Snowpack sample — Buffalo Mountain, Silverthorne, Colorado, USA (2/22/26, 2:02 PM MST)
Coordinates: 39.622, -106.113
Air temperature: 33 °F
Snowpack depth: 63 cm
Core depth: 30 cm
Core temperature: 24.8 °F
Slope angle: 11°, slope face: 116°
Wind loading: low
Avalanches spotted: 0
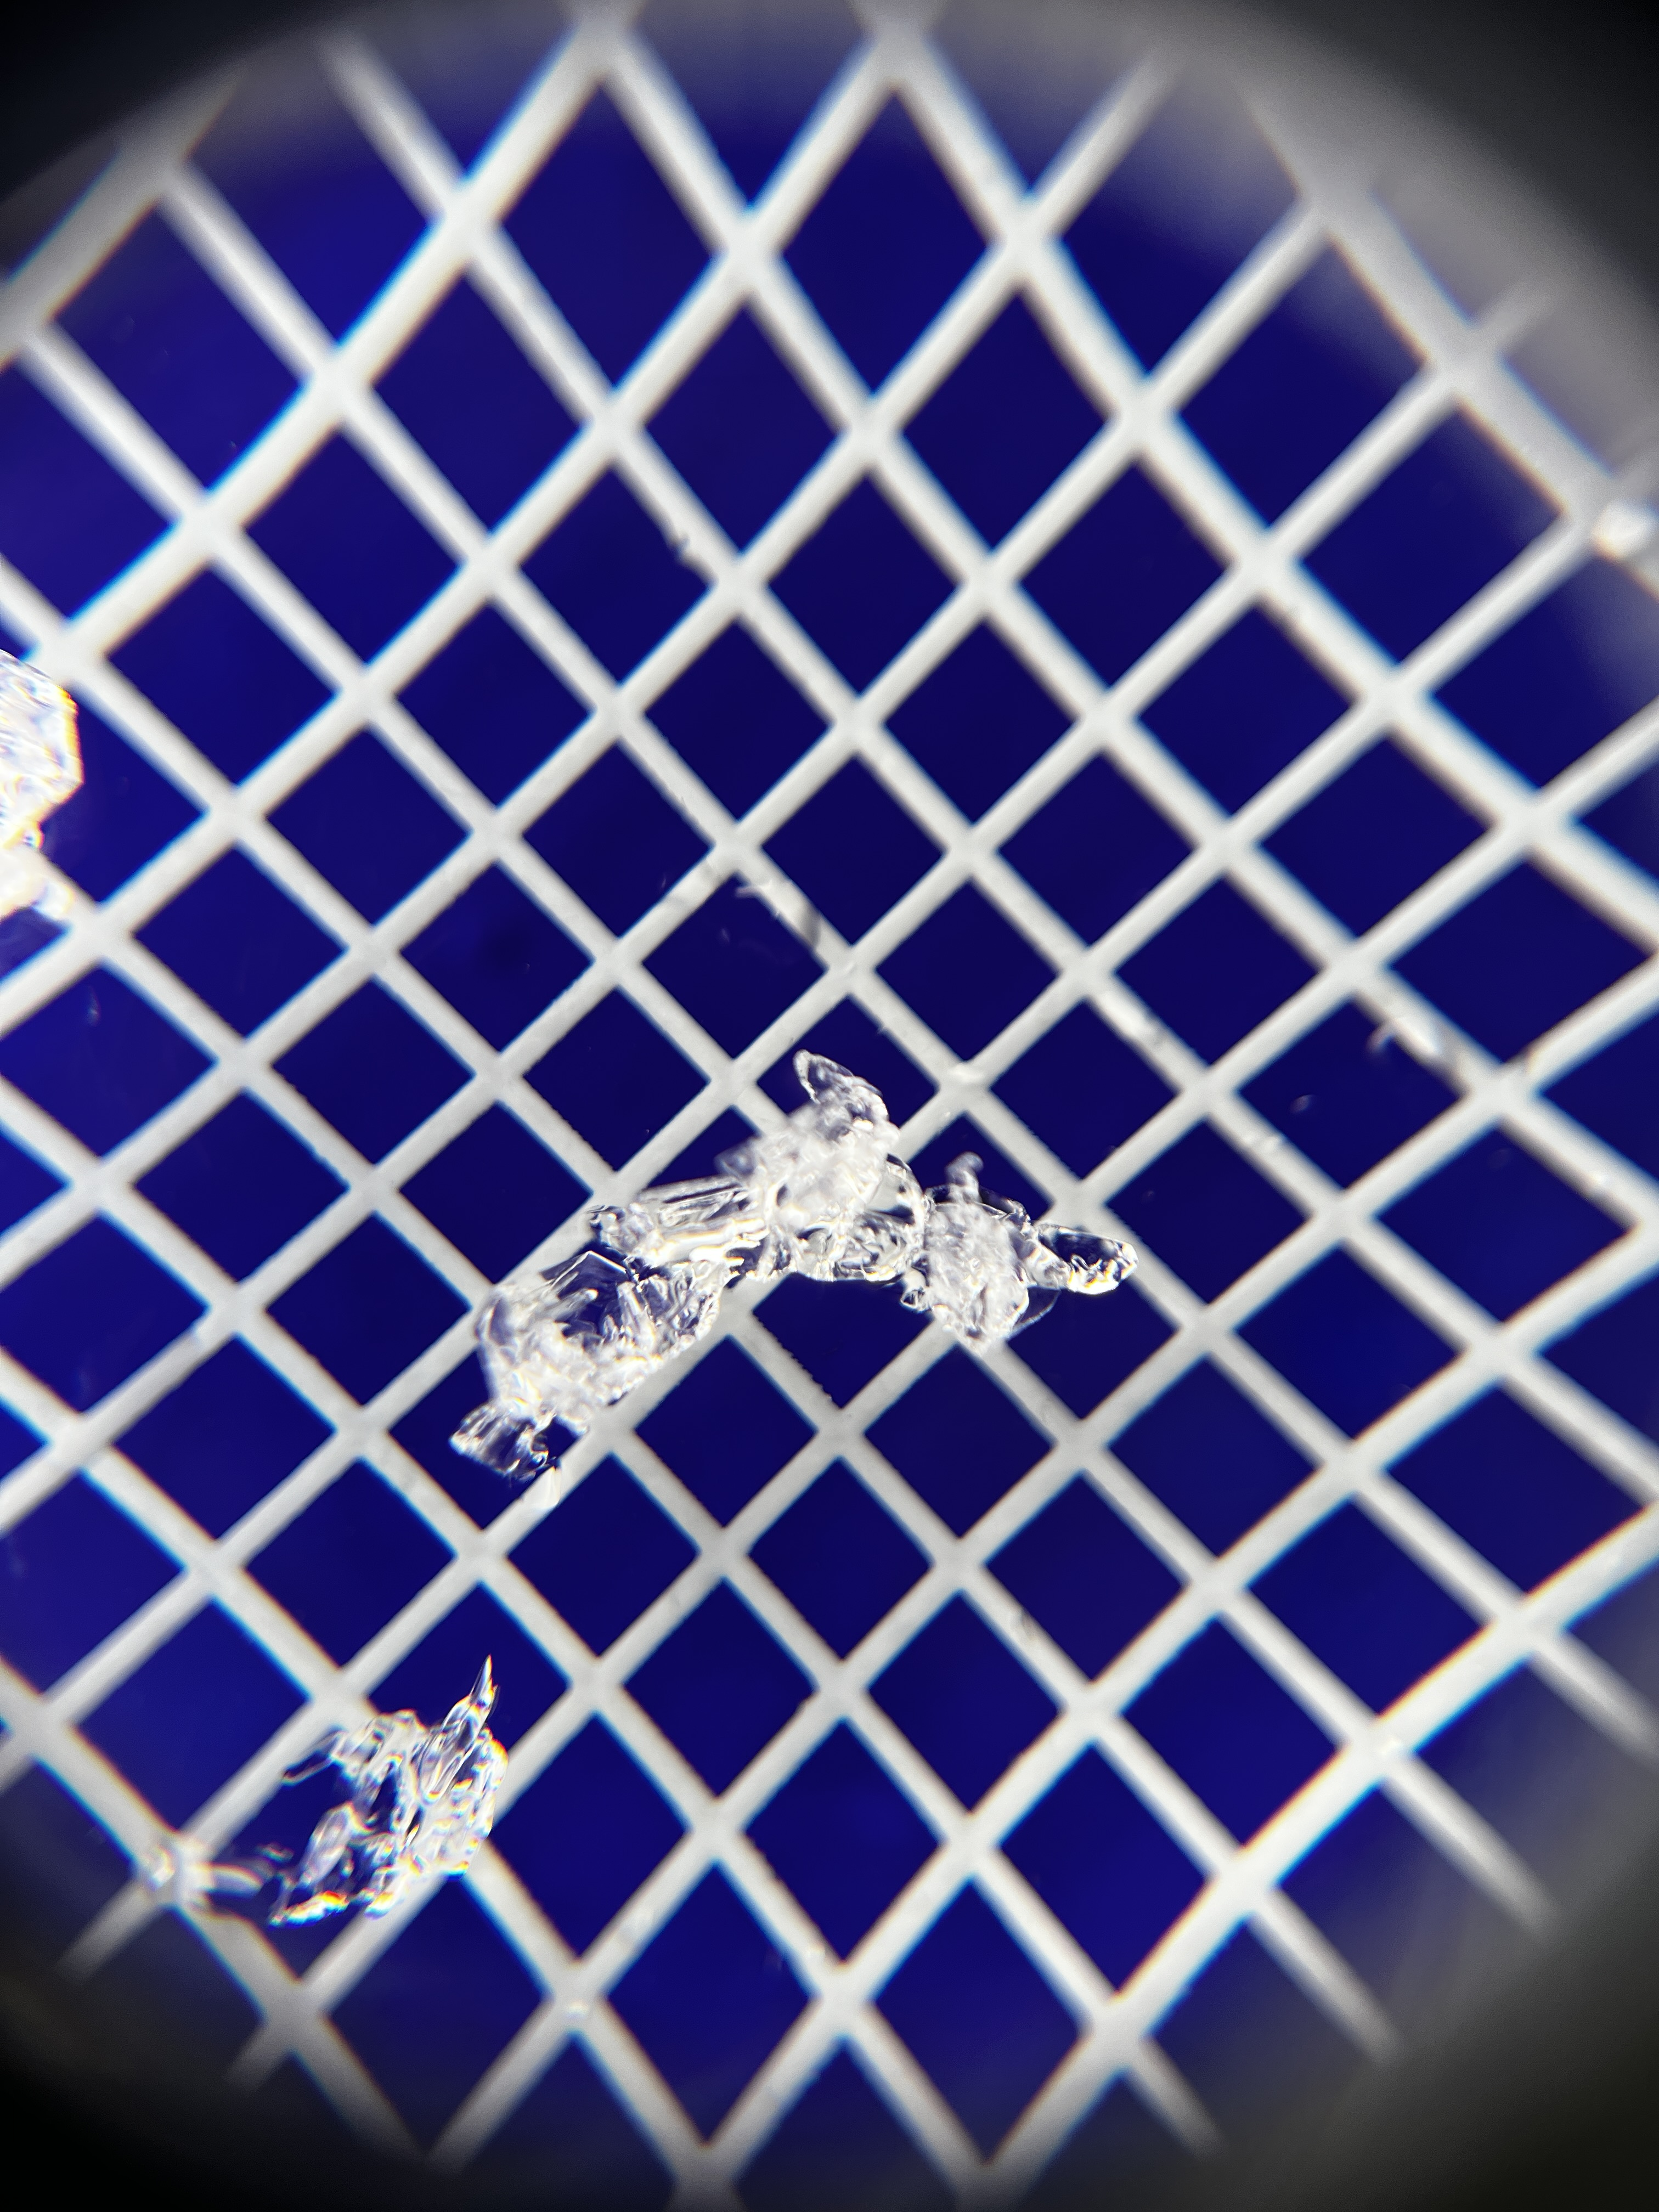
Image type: magnified_profile
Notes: In a firebreak similar to site 1, minimal wind loading with no spotted avalanches (not many faces in view though)